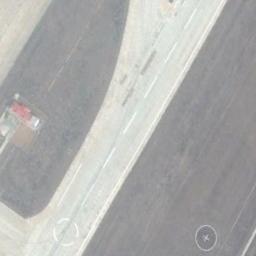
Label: runway